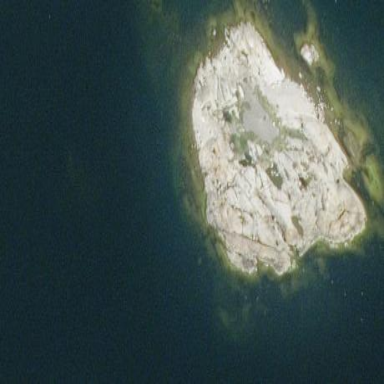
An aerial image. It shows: Islet along the natural coastline.